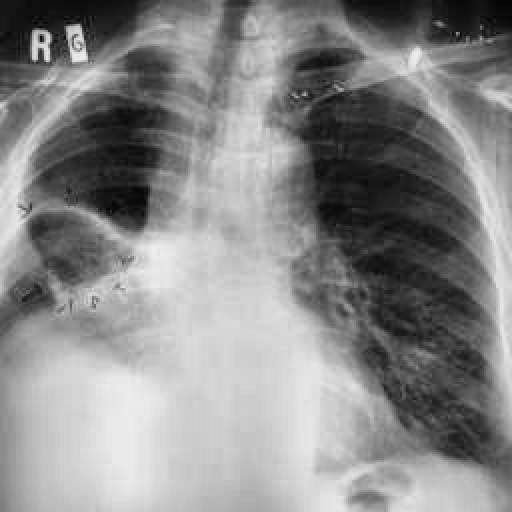
Finding: TUBERCULOSIS